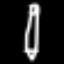
Label: pencil